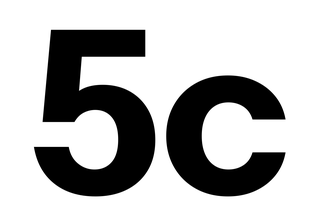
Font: InstrumentSans_Bold